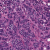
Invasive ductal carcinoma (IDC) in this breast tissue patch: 1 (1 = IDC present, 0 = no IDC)